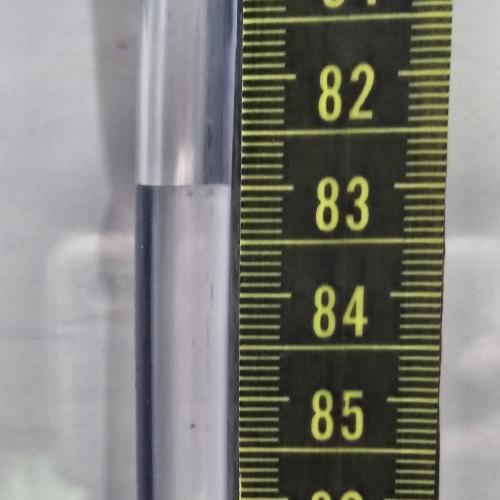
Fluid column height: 83.0 cm